Field crop: maize
Growth stage: 1
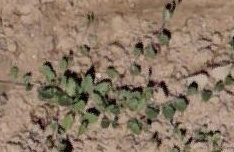
Species: convolvulus